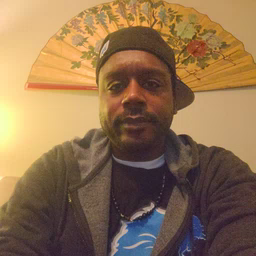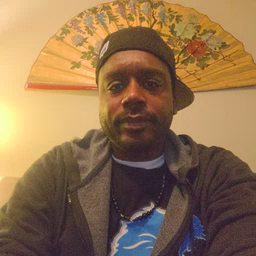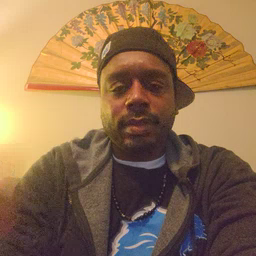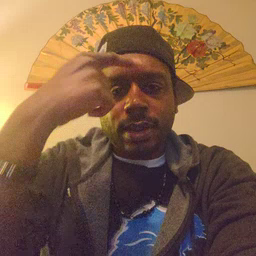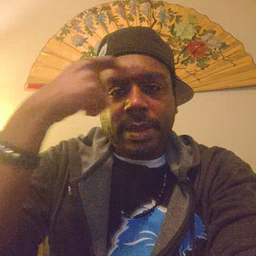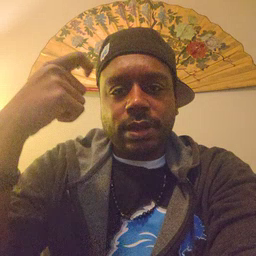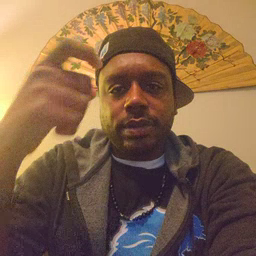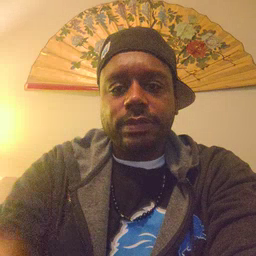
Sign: because